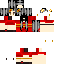
A female human skin with medium skin, wearing brown long hair dressed in a red hoodie and red pants, featuring a closed mouth.